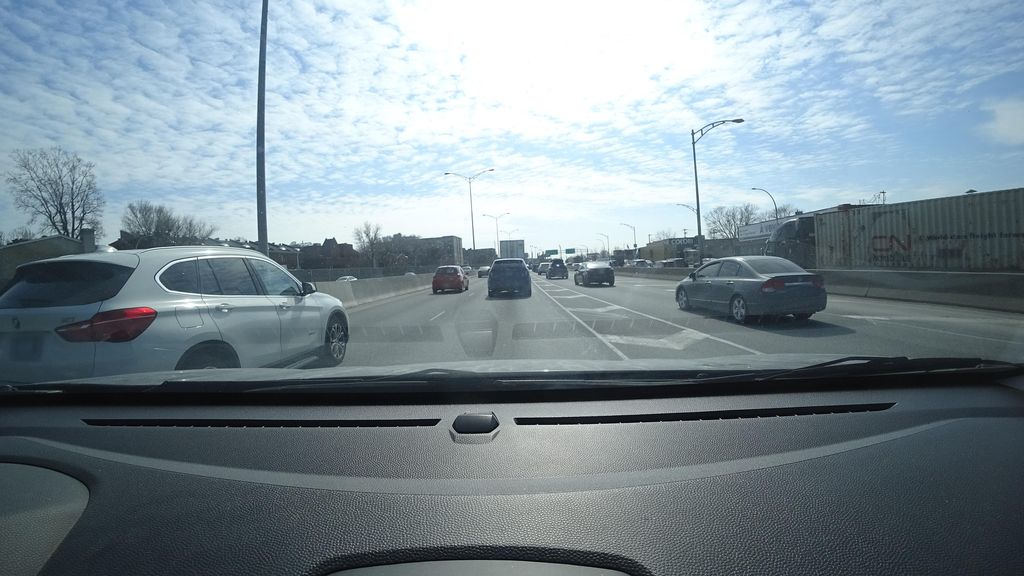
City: montreal